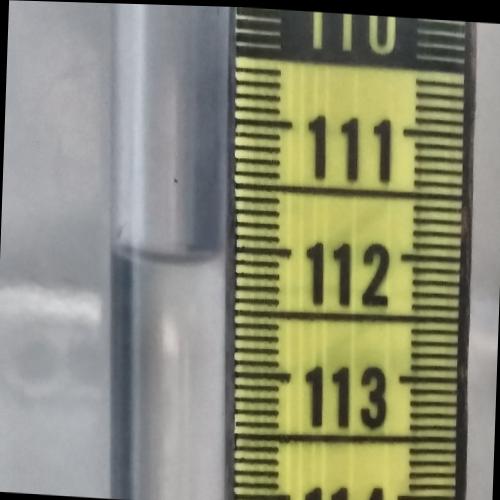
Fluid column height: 112.1 cm